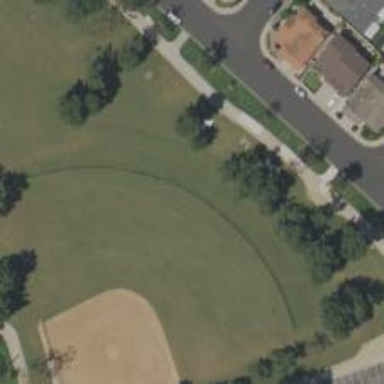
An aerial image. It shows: Baseball pitch for leisure land.